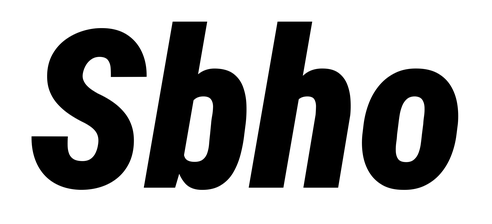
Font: Roboto-Italic_Condensed_Black_Italic